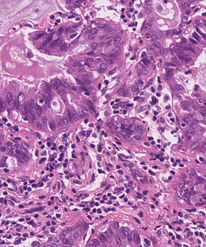
Tumor epithelial tissue: yes
Tumor-associated stroma tissue: yes
Normal tissue: no